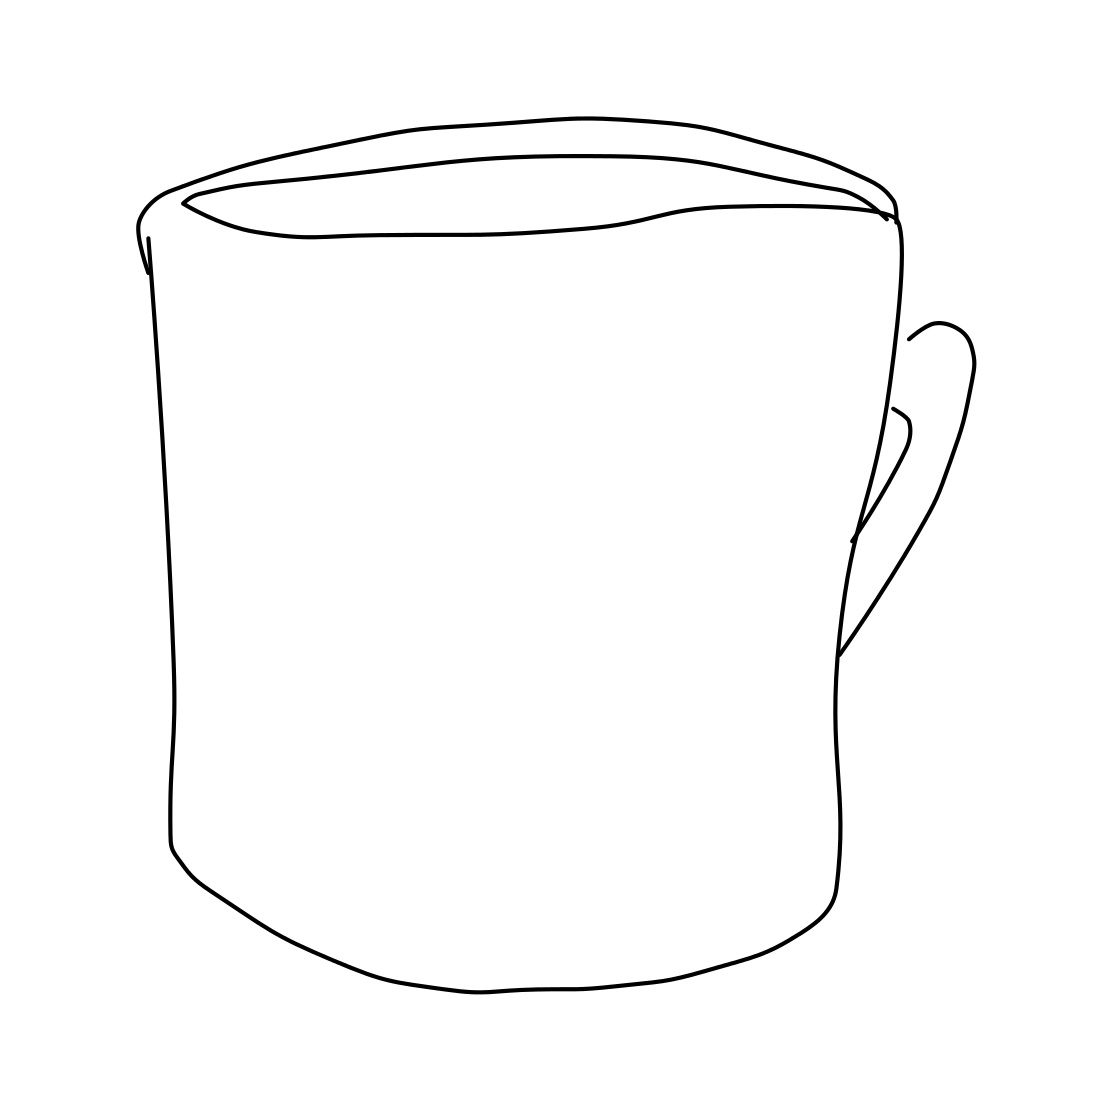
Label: cup